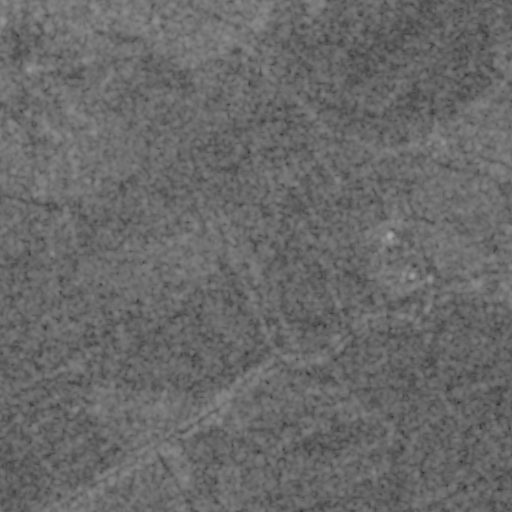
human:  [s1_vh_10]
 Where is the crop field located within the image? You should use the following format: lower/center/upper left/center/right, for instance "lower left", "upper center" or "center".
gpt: The crop field is located in the upper left of the image.
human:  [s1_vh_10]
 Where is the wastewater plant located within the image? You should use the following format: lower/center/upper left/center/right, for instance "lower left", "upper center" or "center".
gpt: The wastewater plant is located in the center right of the image.
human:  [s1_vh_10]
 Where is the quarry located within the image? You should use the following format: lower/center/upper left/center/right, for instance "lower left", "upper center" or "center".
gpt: There is no quarry in the image.

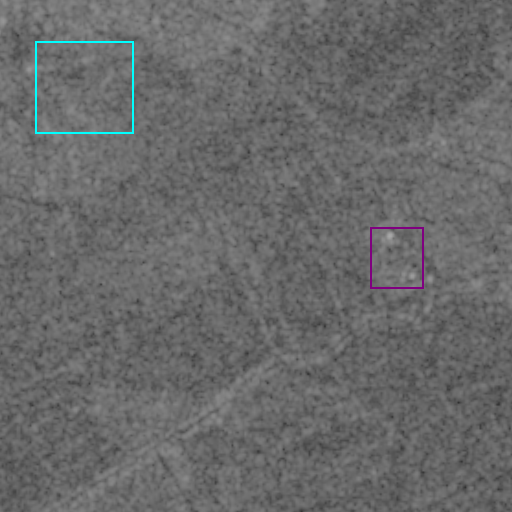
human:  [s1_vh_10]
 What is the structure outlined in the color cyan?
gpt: The structure outlined in cyan is a crop field.
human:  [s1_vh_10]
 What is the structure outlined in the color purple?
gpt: The structure outlined in purple is a wastewater plant.
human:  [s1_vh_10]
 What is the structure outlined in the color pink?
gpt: There is no pink outline.